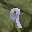
Label: 9